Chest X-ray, AP view. Patient: 25 years old, sex M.
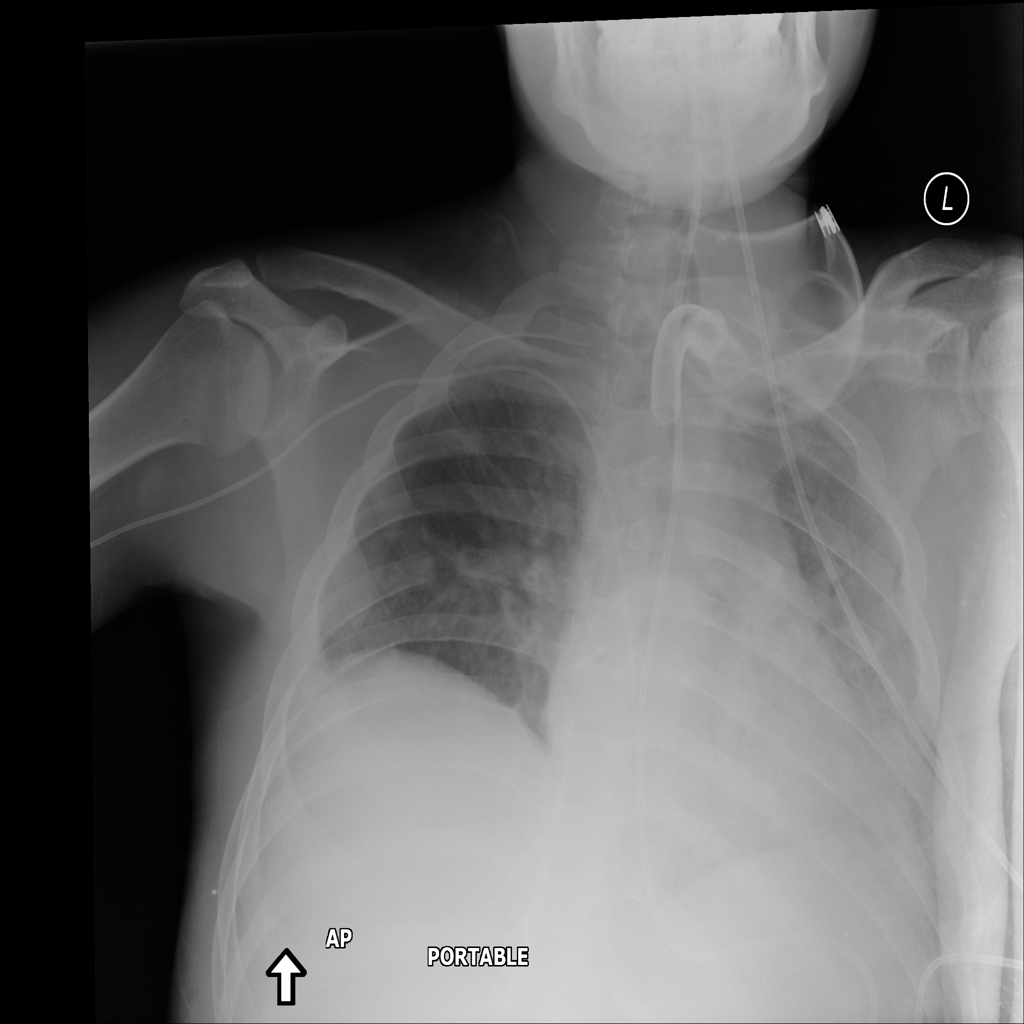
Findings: Effusion, Infiltration